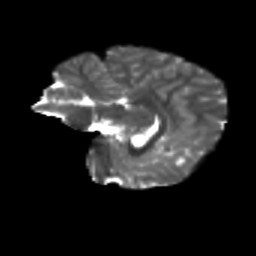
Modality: T2w
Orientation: sagittal
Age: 9
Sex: female
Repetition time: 9.512 s
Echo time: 0.089 s